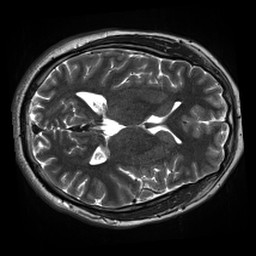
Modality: inplaneT2
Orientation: axial
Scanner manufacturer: siemens
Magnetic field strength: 3 T
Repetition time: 11 s
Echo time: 0.059 s